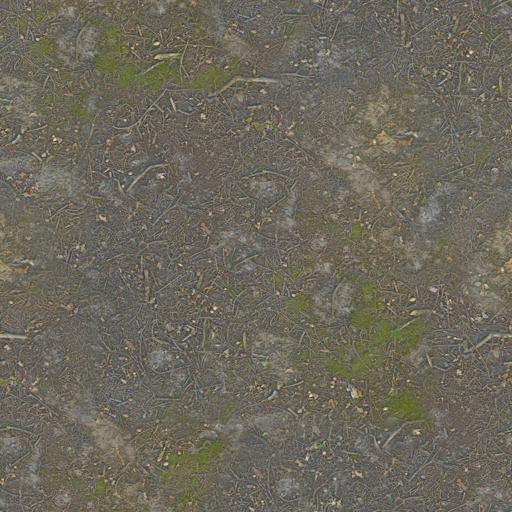
Tags: dirt dirty forest ground moss mossy mud sticks